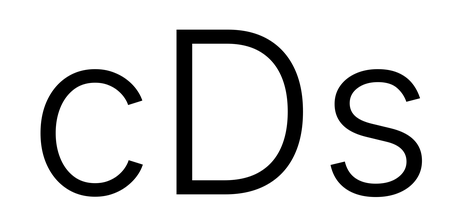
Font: Inter_Light